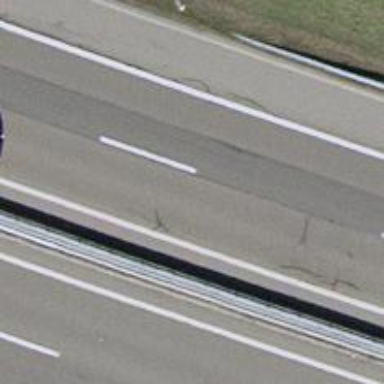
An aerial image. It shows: Asphalt motorway.